Question: It's schema from api:
Array[0,1,2,3,4,5] with object inside it:

---
I'm fetching data like this:
'''
fetch('http://localhost:50647/fund/GetFunds?MaxPageSize=100&Offset=5&Limit=5')
.then(response => {
return response.json();
}).then(data => {
this.setState({
isLoaded: true,
})
console.log(data);
}).catch(err => {
});
'''
How can i transform and parse this data to array?
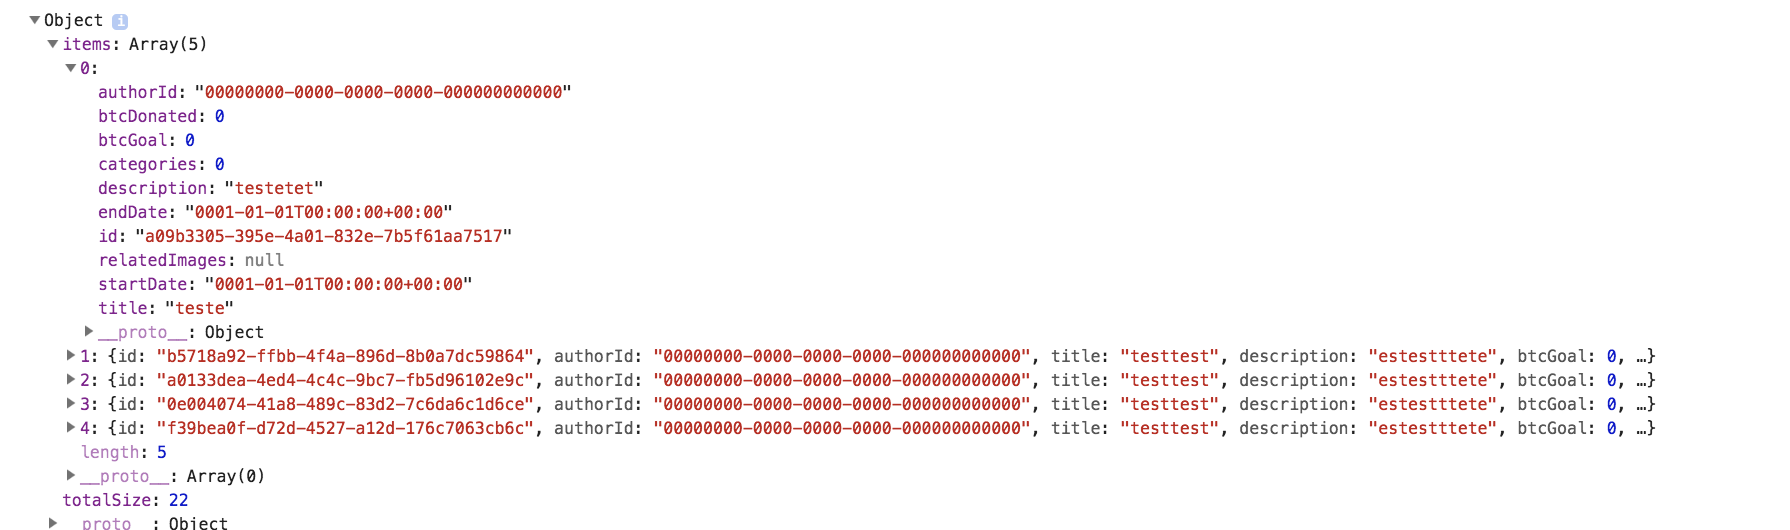
Answer: You need to call '.map' on the 'data.items' collection.
'''
const products = data.map(obj => ({title: obj.title, description: obj.description}))
this.setState({isLoaded: true, products})
'''